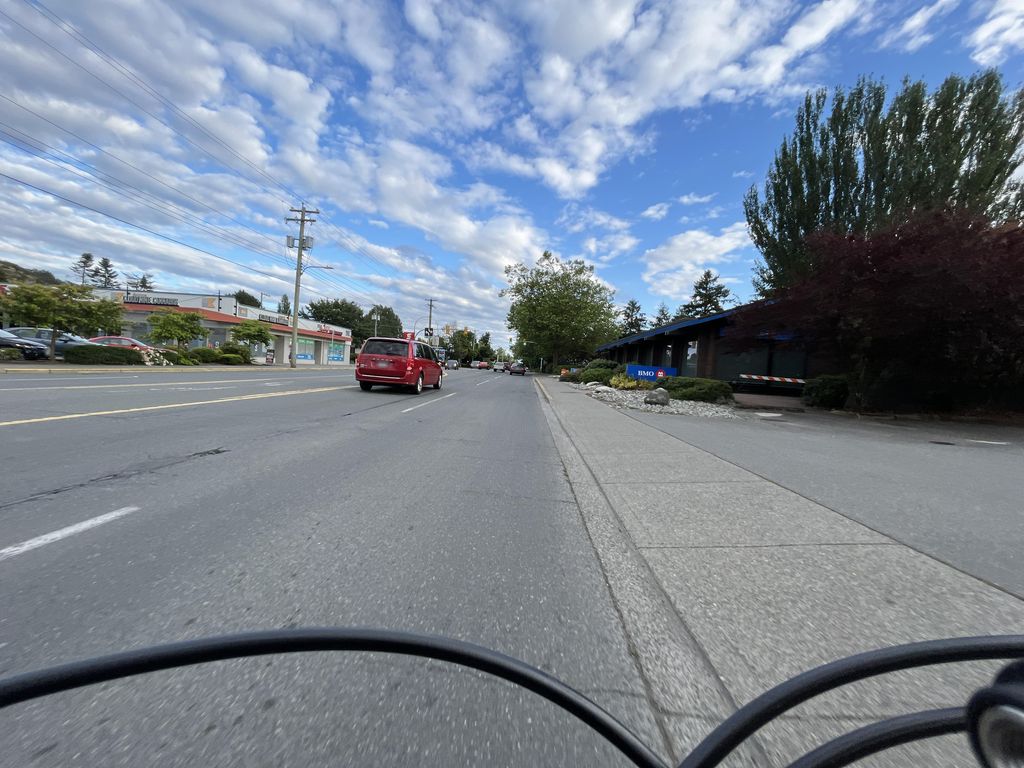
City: victoria